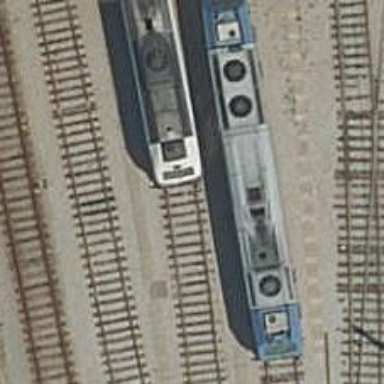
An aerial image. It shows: Rail yard with electrified contact lines for the trains.